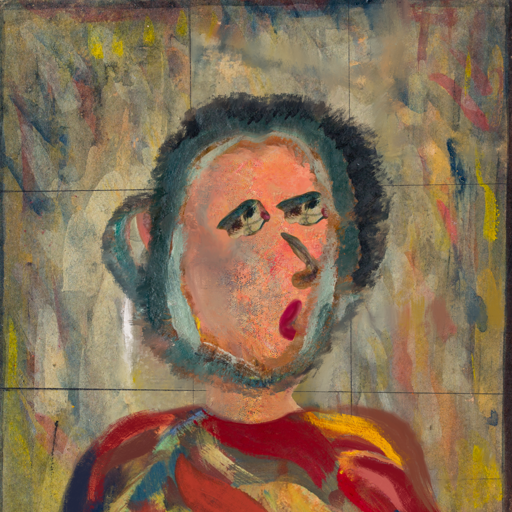
Background: GypsyMother, Head And Neck Side: Irani, Face Side: Pipe, Bust: Mother_And_Son_Son, Hair Side: Boggyland, Head Accessory: Blank, Second Necklace: Blank, Necklace: Blank, Baby: Blank